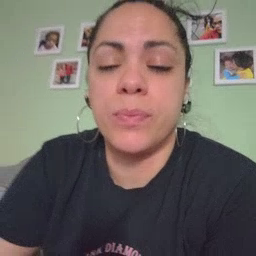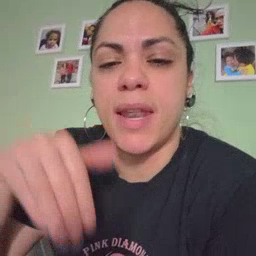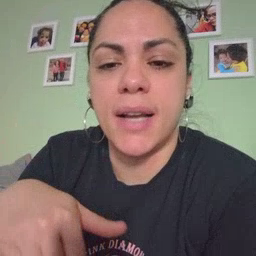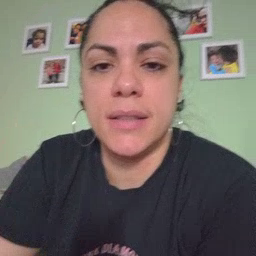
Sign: night